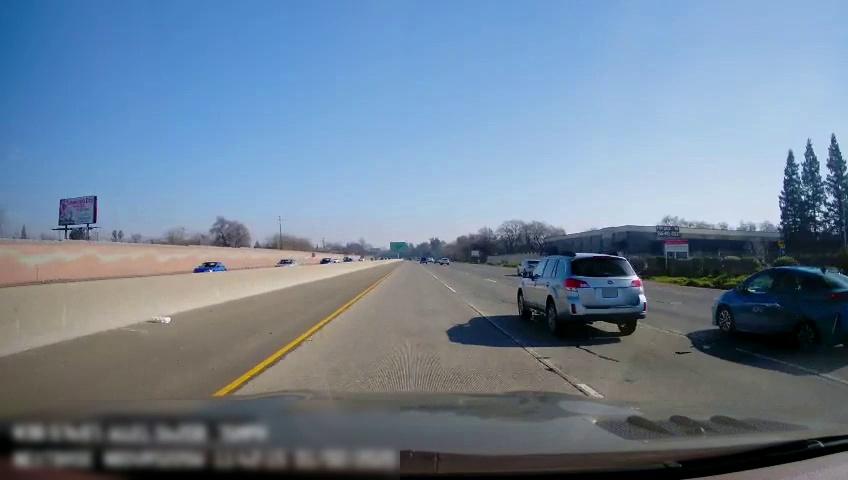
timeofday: Day
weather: Sunny
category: Drivable Space
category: Vehicles | Car
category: Vehicles | Car
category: Vehicles | Car
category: Drivable Space
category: Vehicles | SUV
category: Vehicles | Car
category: Vehicles | Car
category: Lanes | Current Lane
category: Lanes | Current Lane
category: Lanes | Current Lane
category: Traffic | Signs